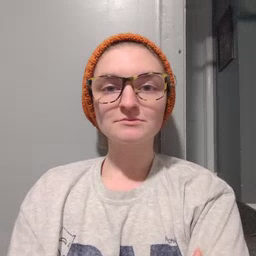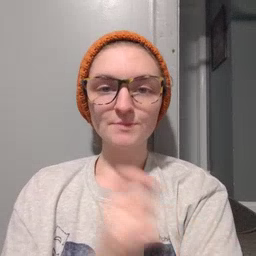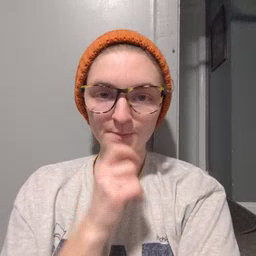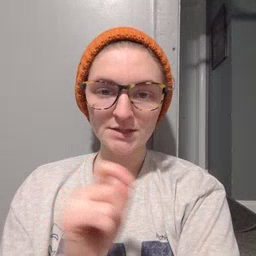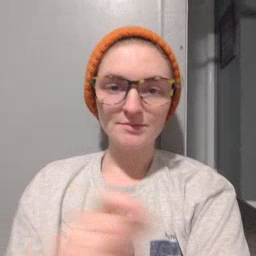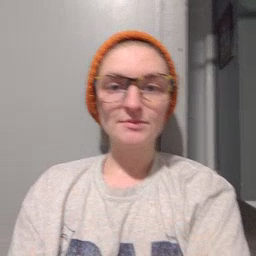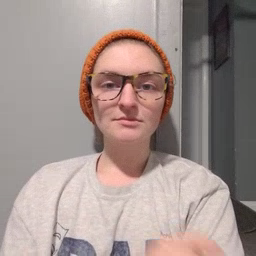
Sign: pencil